Field crop: maize
Growth stage: 2
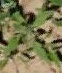
Species: atriplex